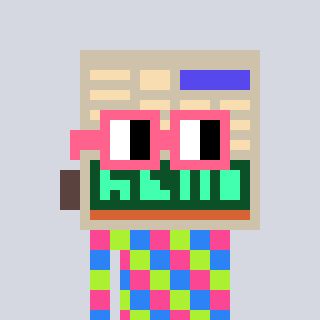
a pixel art character with square pink glasses, a calculator-shaped head and a red-colored body on a cool background